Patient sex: M
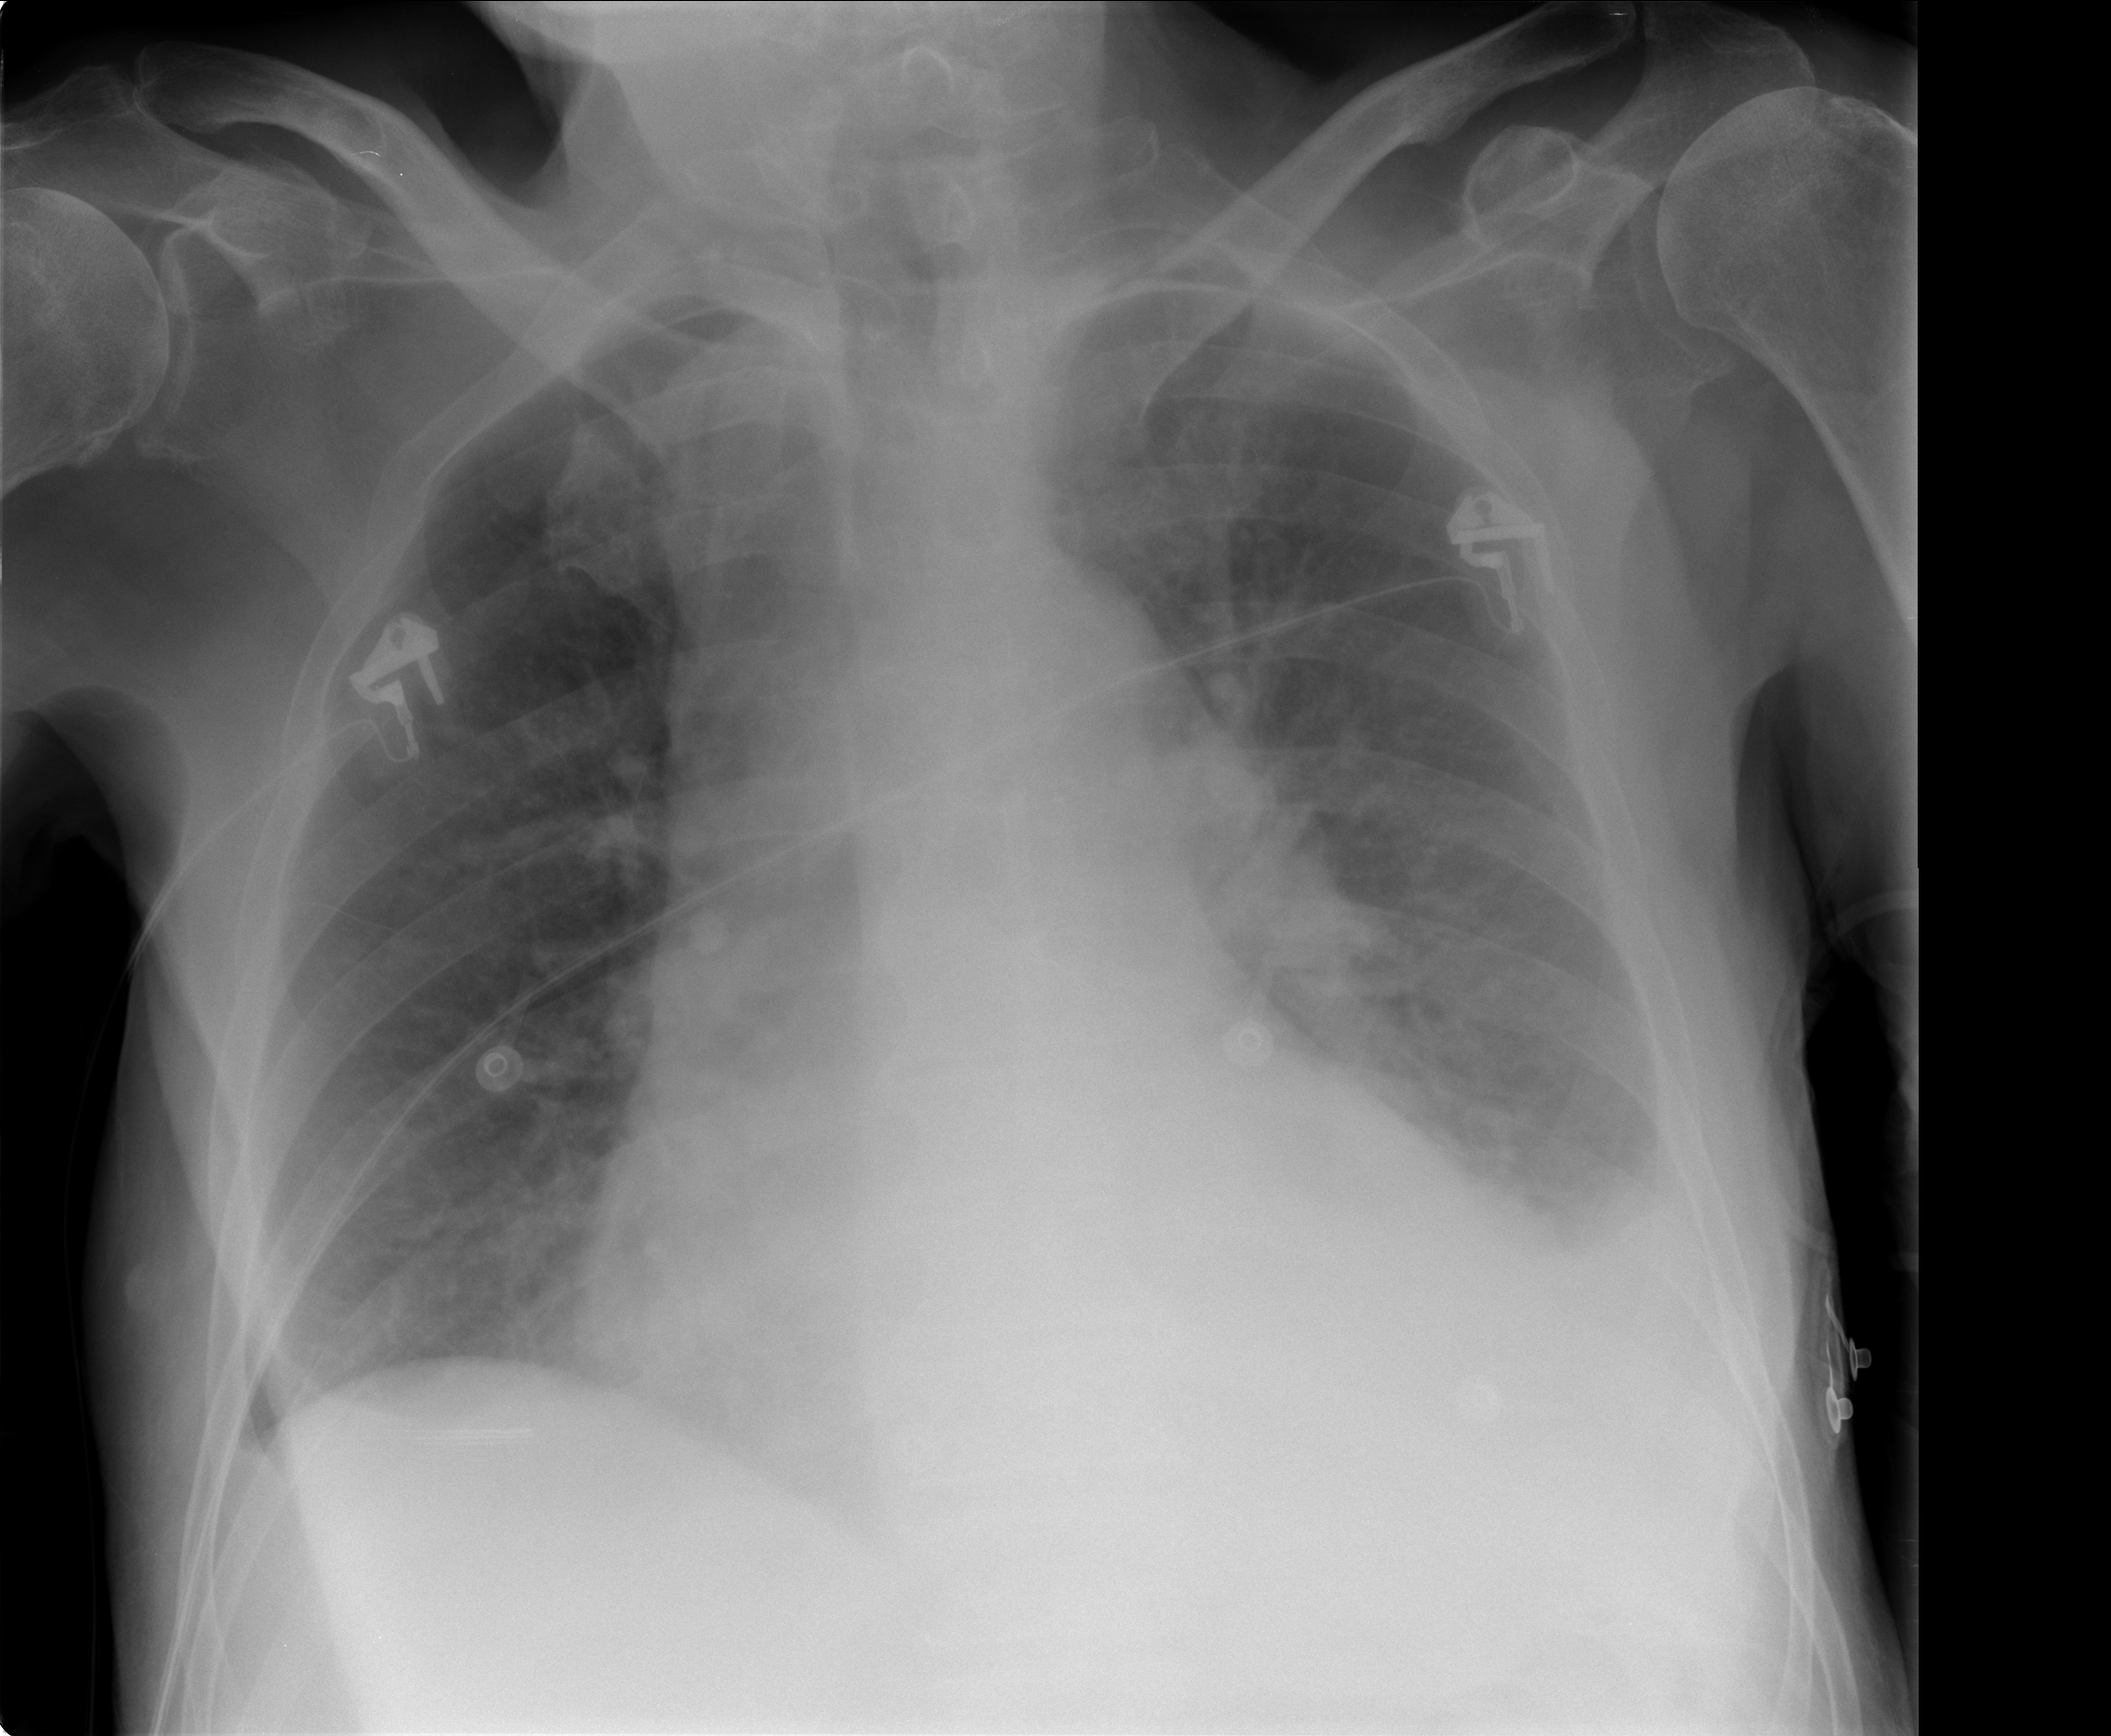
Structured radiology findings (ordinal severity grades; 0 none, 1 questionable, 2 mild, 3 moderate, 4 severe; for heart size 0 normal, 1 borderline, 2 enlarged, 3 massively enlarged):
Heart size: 2
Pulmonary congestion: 0
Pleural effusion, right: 0
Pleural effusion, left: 2
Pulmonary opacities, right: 0
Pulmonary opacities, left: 0
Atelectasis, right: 0
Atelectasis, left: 0